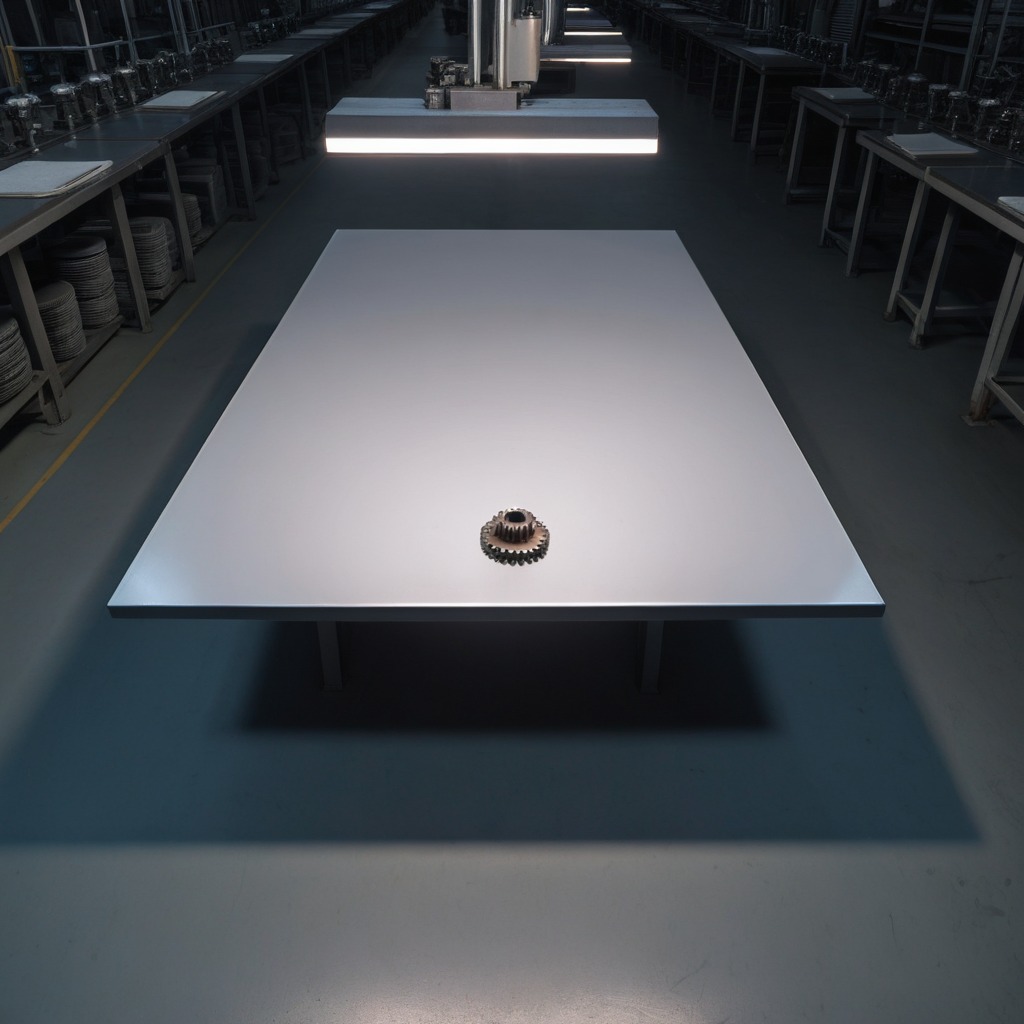
A steel gear with teeth lies on the tabletop in the evening.